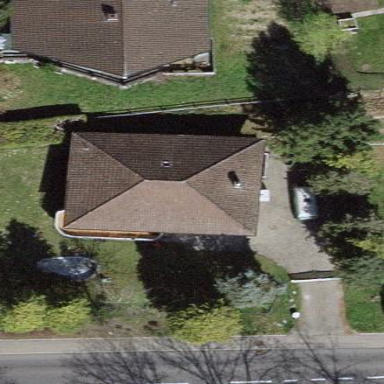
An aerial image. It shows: Simple and straightforward house.